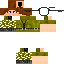
A male human skin with medium skin, wearing brown long hair dressed in a blue hoodie and black pants, featuring a closed mouth.